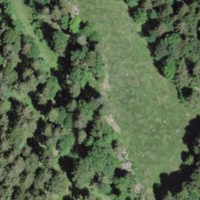
EUNIS habitat code: 44
Species observed at this site:
Gentiana verna